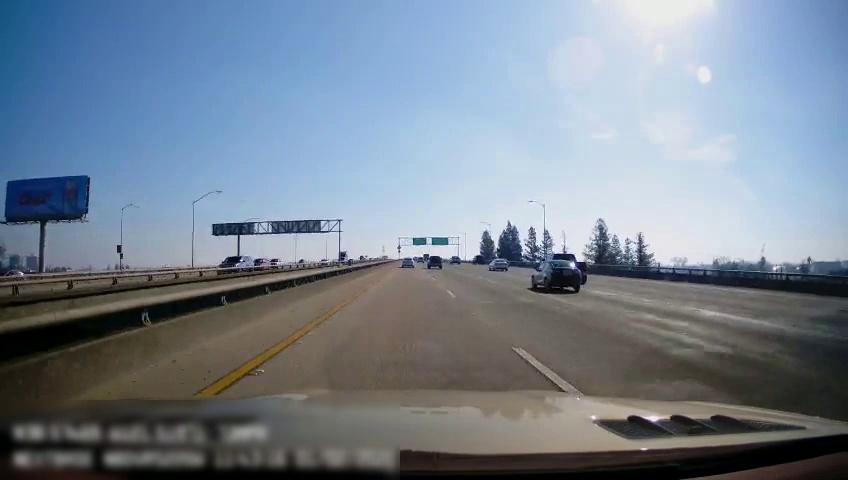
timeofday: Day
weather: Sunny
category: Drivable Space
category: Vehicles | SUV
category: Vehicles | Car
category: Vehicles | Car
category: Vehicles | Car
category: Drivable Space
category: Vehicles | Car
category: Vehicles | Truck
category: Vehicles | Truck
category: Vehicles | Car
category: Vehicles | Car
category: Vehicles | Car
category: Vehicles | Truck
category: Lanes | Current Lane
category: Lanes | Current Lane
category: Lanes | Current Lane
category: Traffic | Signs
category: Traffic | Signs
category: Traffic | Signs
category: Traffic | Signs